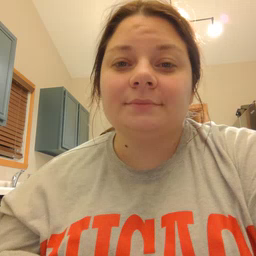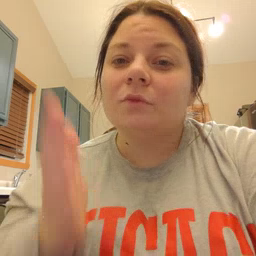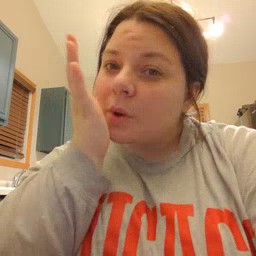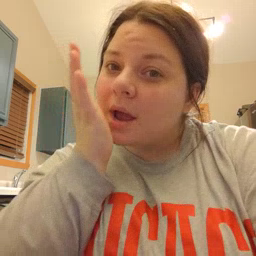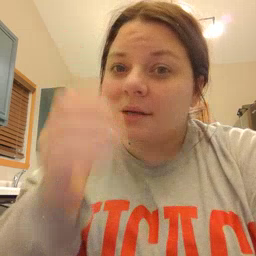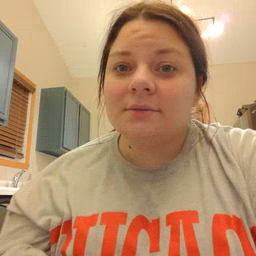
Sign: grass